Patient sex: M
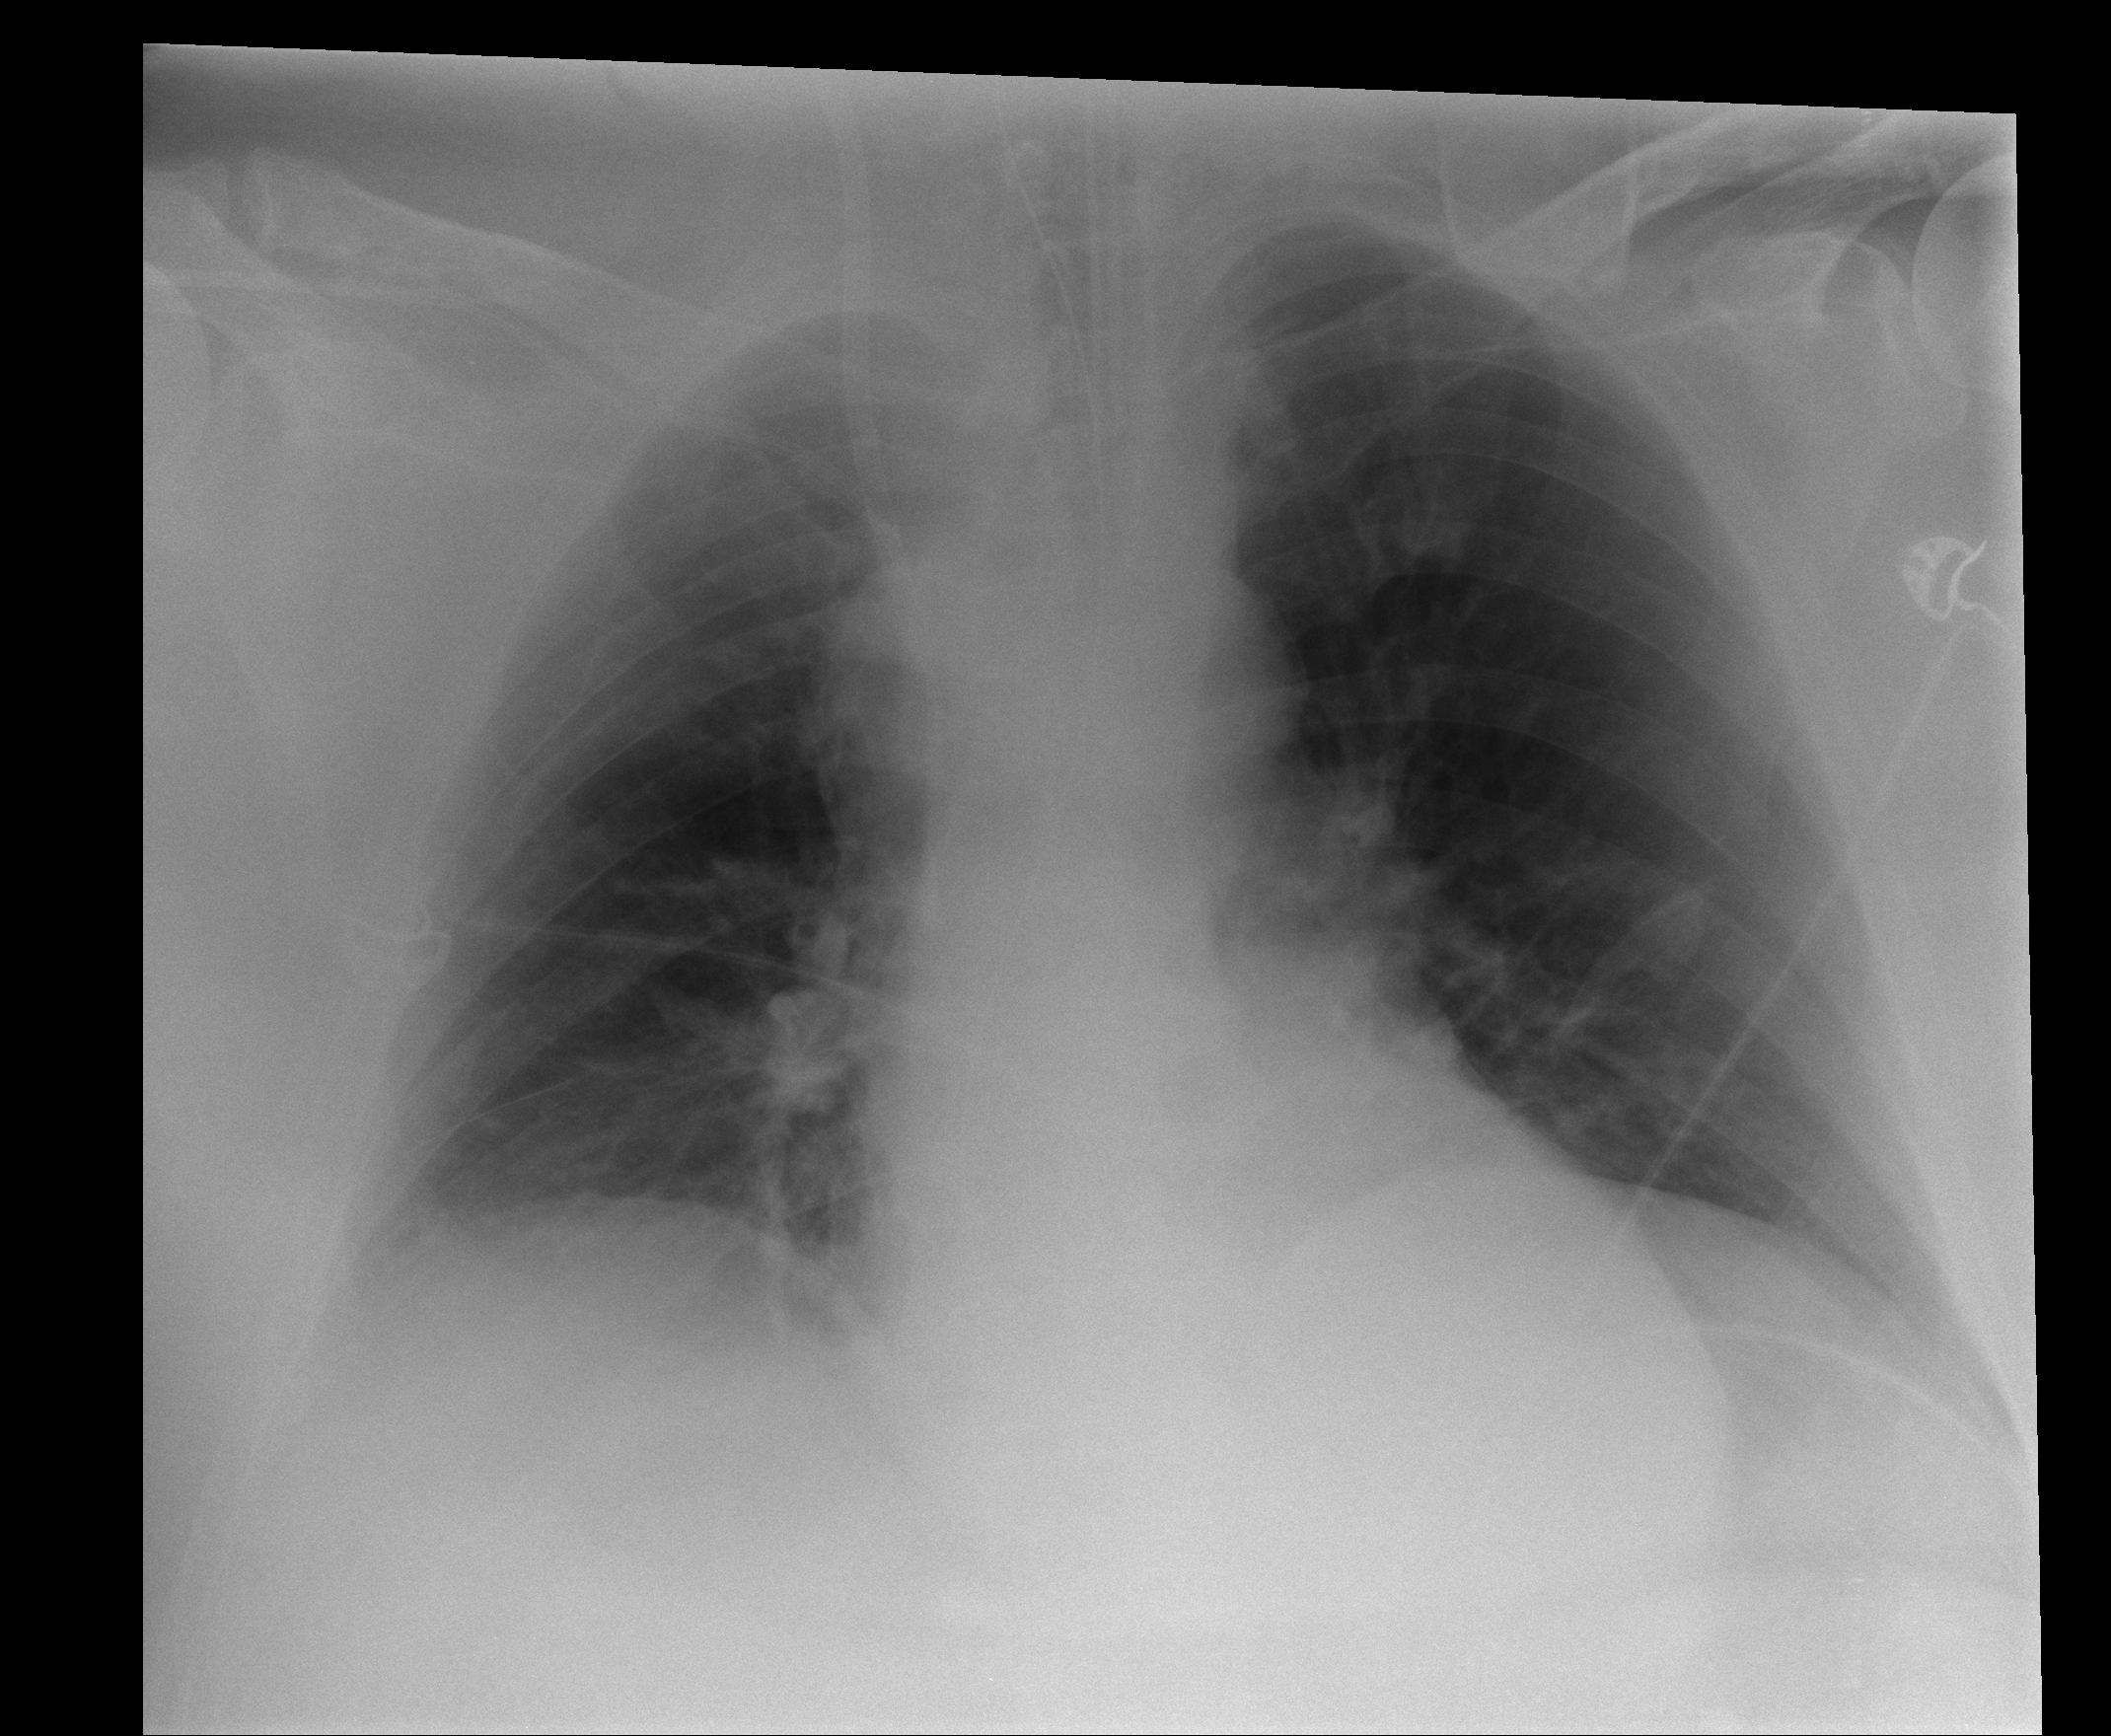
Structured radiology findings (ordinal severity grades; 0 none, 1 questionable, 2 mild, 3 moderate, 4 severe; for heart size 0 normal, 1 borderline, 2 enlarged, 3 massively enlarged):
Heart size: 2
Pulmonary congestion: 0
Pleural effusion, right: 1
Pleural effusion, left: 0
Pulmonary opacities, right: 0
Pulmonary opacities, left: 0
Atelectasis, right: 0
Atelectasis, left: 2